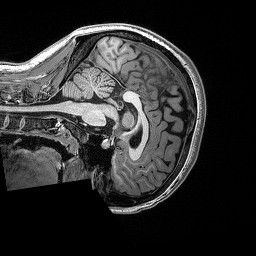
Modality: T1w
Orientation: sagittal
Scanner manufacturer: siemens
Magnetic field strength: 3 T
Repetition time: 2.53 s
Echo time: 0.0033 s